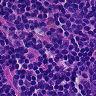
Metastatic tissue present: no